Fundus camera: zeiss
Shooting center: midpoint
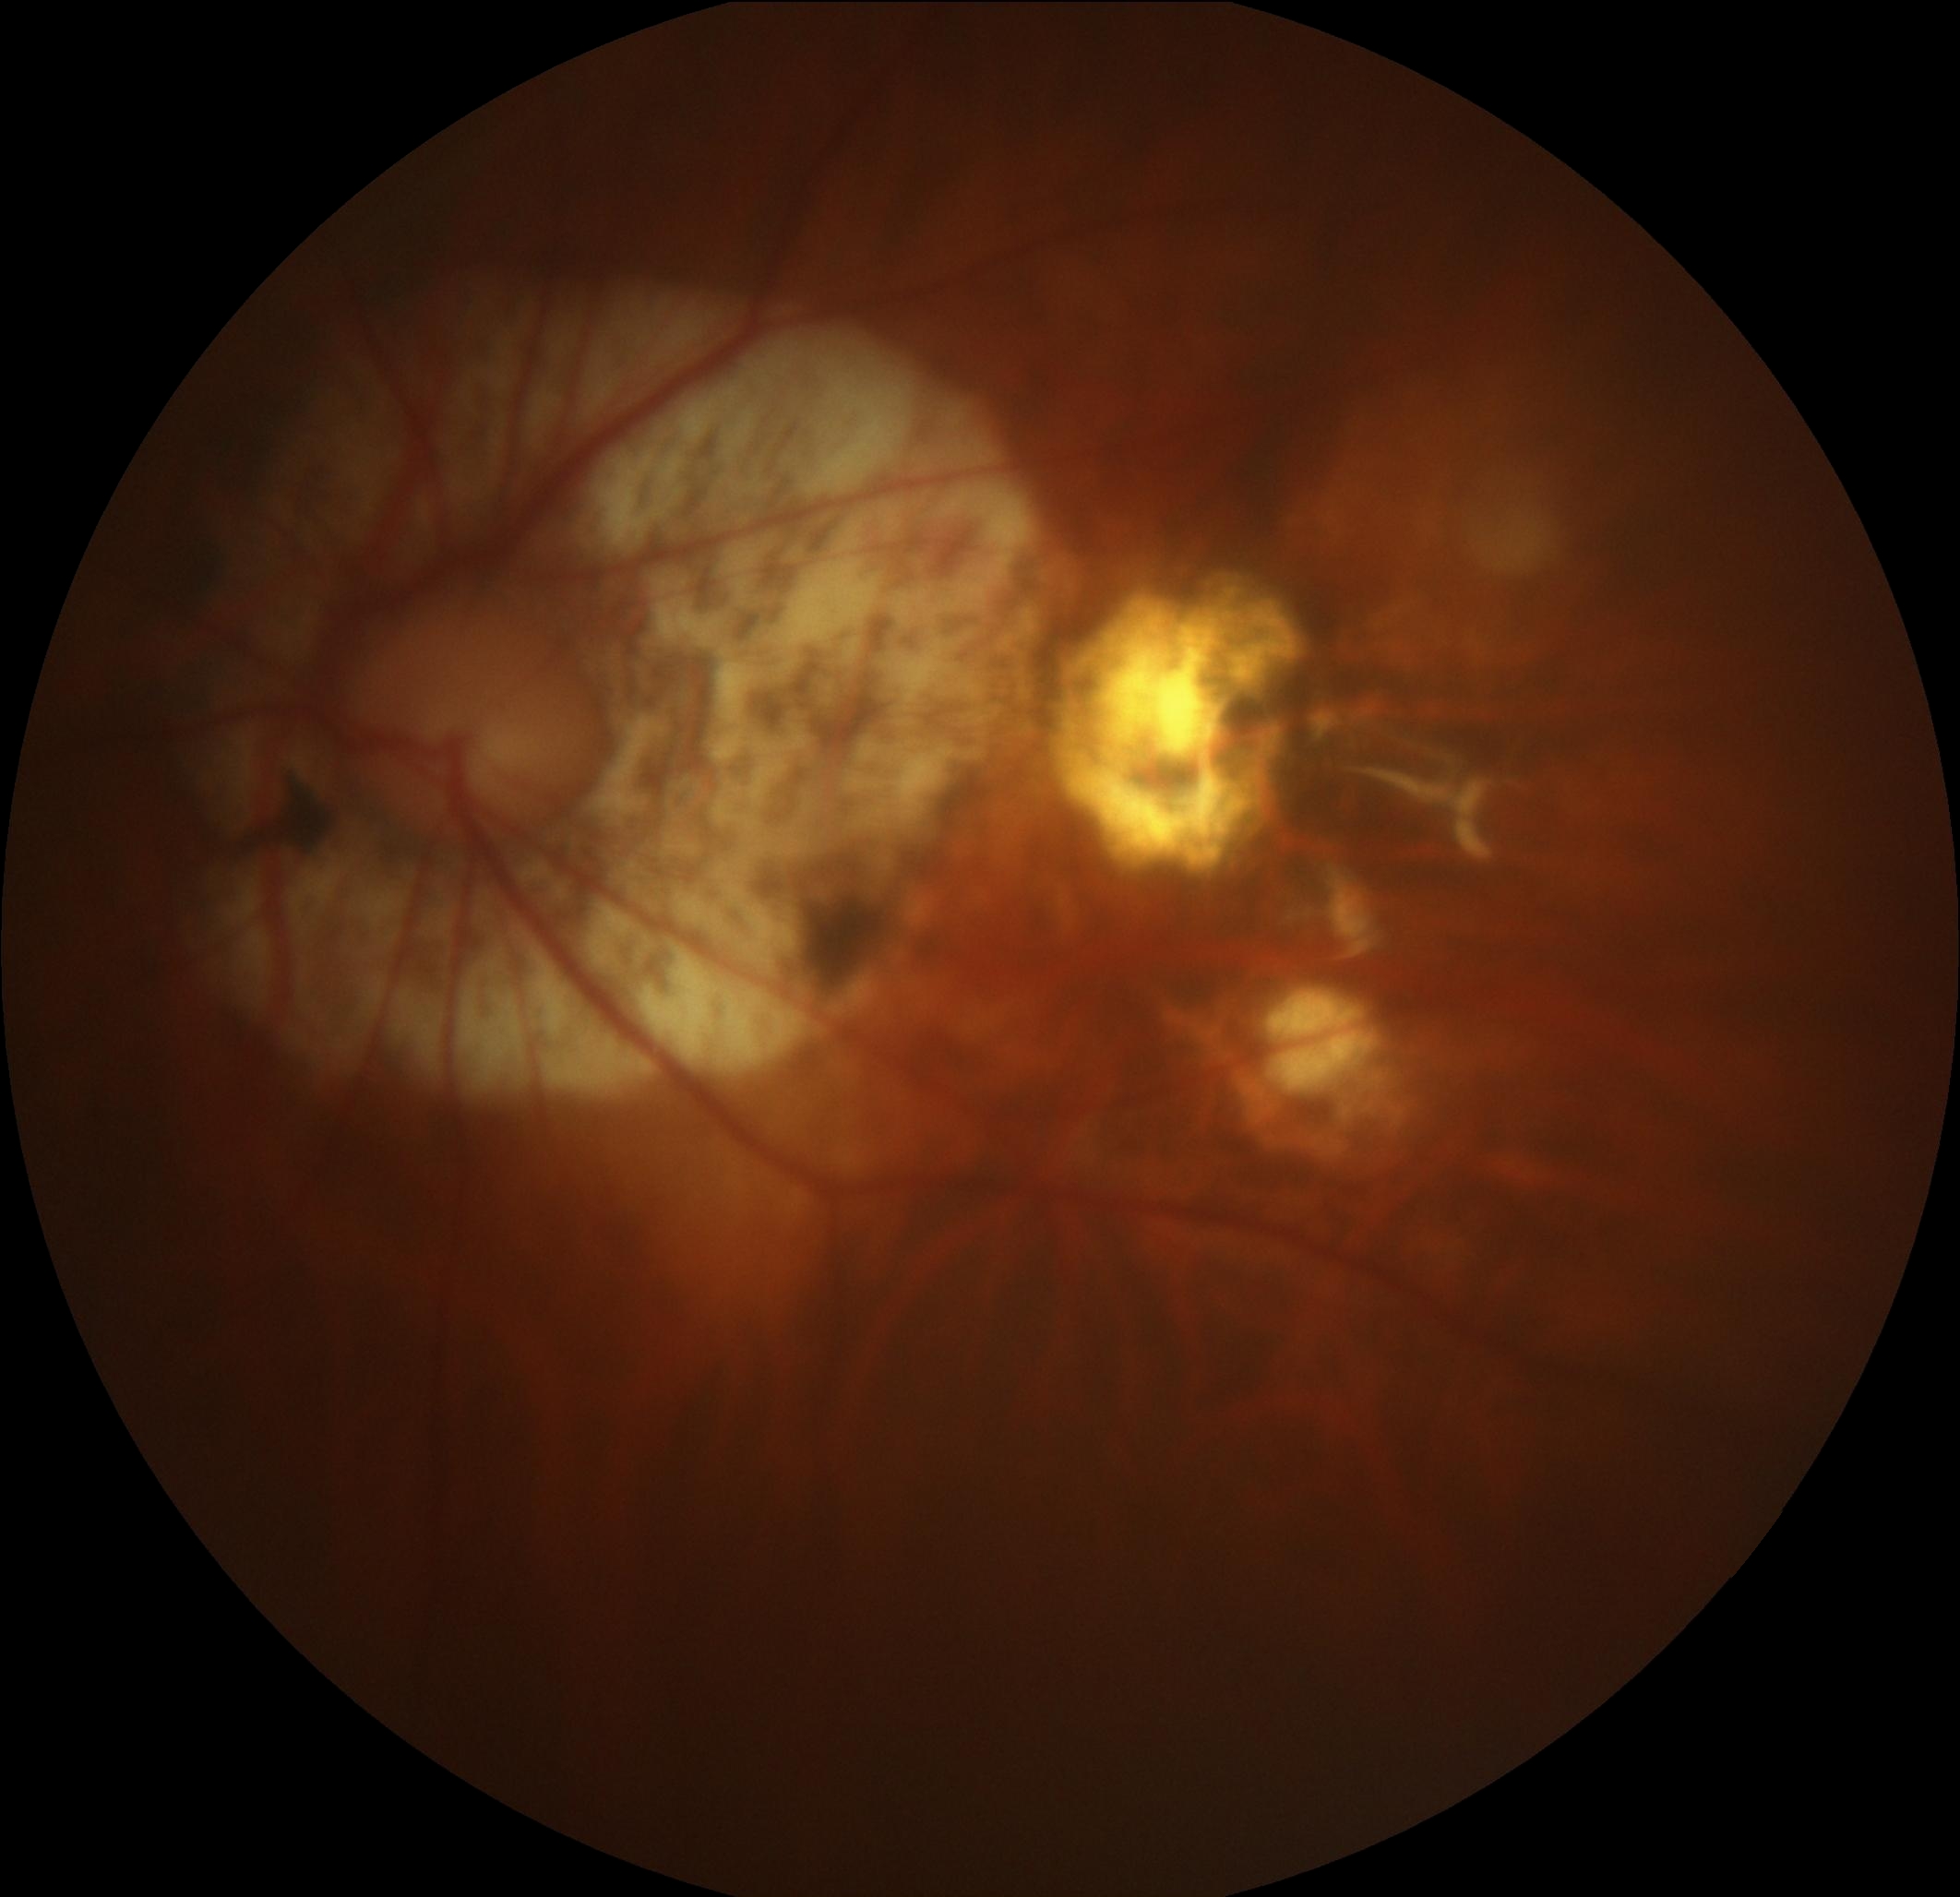
Pathologic myopia: yes
Patchy retinal atrophy: present
Retinal detachment: absent